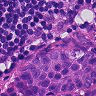
Metastatic tissue present: yes